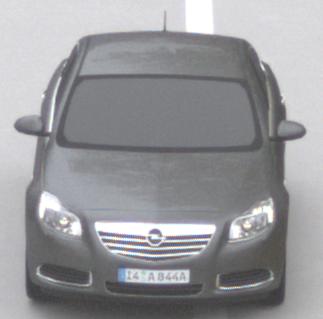
Make: Opel
Model: Insignia 1.6
Detailed model: Insignia (A) Notch Back
Model produced from: 2008/11
Model produced until: 2008/12
Doors: 4
Color: gray
Road condition: dry road
Daytime: midday
Contrast: low contrast